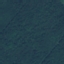
Label: Forest